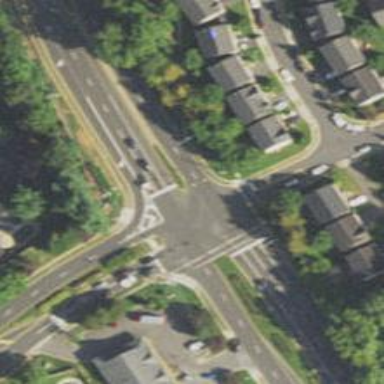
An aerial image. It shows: Marked crossing on footway.